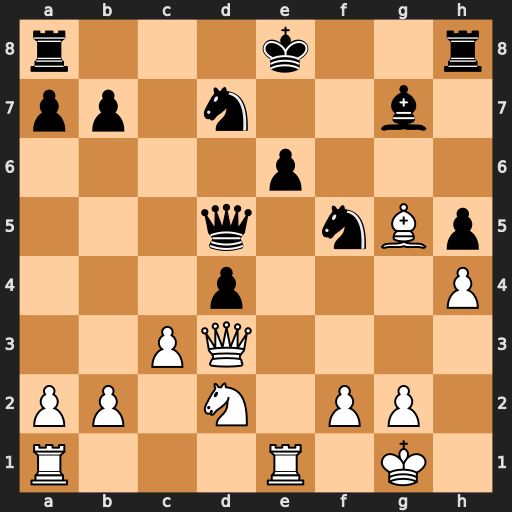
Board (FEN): r3k2r/pp1n2b1/4p3/3q1nBp/3p3P/2PQ4/PP1N1PP1/R3R1K1
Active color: w
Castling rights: kq
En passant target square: -
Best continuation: c4 Ne5 Qxf5 exf5 cxd5